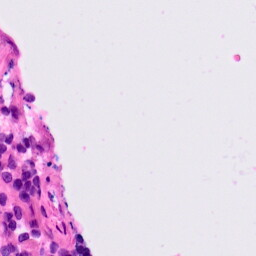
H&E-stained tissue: Lung